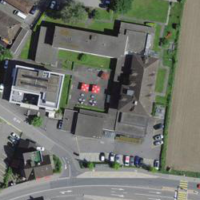
EUNIS habitat code: 54
Species observed at this site:
Phalacrocorax carbo
Corvus corone
Larus michahellis
Sturnus vulgaris
Erithacus rubecula
Chloris chloris
Fringilla coelebs
Columba livia
Coloeus monedula
Turdus merula